Question: I have a 'data.frame' with 5 columns and I'd like to generate a matrix of density plots, such that each density plot is an overlay of two density plots. (This is akin to plotmatrix, except that in my case, the number of non-NA value in each column differ from column to column and I want overlaid distributions rather than scatter plots).
My first attempt, which didn't work, is given below:
'''
library(ggplot2)
library(reshape)
tmp1 <- data.frame(do.call(cbind, lapply(1:5, function(x) {
r <- rnorm(100)
r[sample(1:100, 20)] <- NA
return(r)
})))
ggplot( melt(tmp1), aes(x=value, fill=variable))+
geom_density(alpha=0.2, position="identity")+opts(legend.position = "none")+
facet_grid(variable ~ variable)
'''
My second approach got me nearly there, but instead of 5 different colors, I only want to use two colors across all the plots. And, I'm sure there is a more elegant way to construct this expanded matrix:
'''
tmp2 <- do.call(rbind, lapply(1:5, function(i) {
do.call(rbind, lapply(1:5, function(j) {
r <- rbind(data.frame(var=sprintf('X%d', i), val=tmp1[,i]),
data.frame(var=sprintf('X%d', j), val=tmp1[,j]))
r <- data.frame(xx=sprintf('X%d', i), yy=sprintf('X%d', j), r)
return(r)
}))
}))
ggplot(tmp2, aes(x=val, fill=var))+
geom_density(alpha=0.2, position="identity")+opts(legend.position = "none")+
facet_grid(xx ~ yy)
'''
My solution was to manually loop through the pairs of columns and generate the overlaid density plots by hand, saving them to a list. I then arranged them in a grid using 'grid.arrange' giving the image below.
But is it possible to achieve this using 'facet_grid' instead?

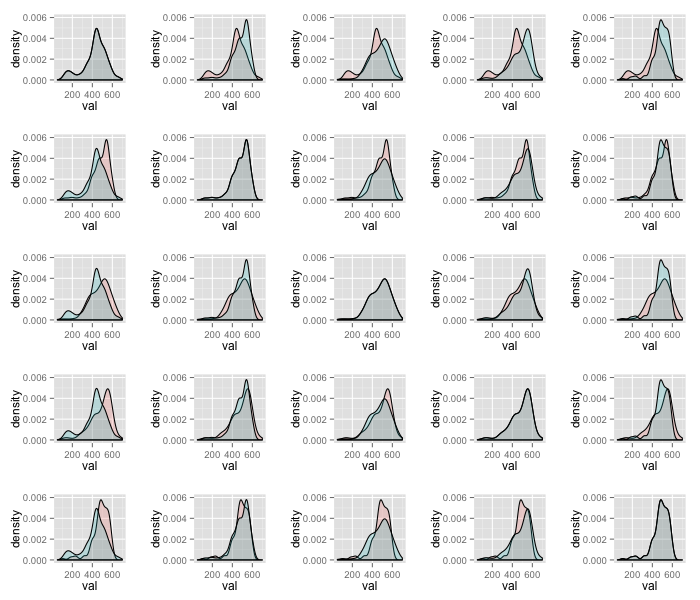
Answer: The easiest way is to reshape your data with all permutations (5 * 5 = 25 of them).
'''
require(gregmisc)
perm <- permutations(5, 2, paste0("X", 1:5), repeats.allowed=TRUE)
# instead of gregmisc + permutations, you can use expand.grid from base as:
# perm <- expand.grid(paste0("X", 1:5), paste0("X", 1:5))
o <- apply(perm, 1, function(idx) {
t <- tmp1[idx]
names(t) <- c("A", "B")
t$id1 <- idx[1]
t$id2 <- idx[2]
t
})
require(ggplot2)
require(reshape2)
o <- do.call(rbind, o)
o.m <- melt(o, c("id1", "id2"))
o.m$id1 <- factor(o.m$id1)
o.m$id2 <- factor(o.m$id2)
p <- ggplot(o.m, aes(x = value))
p <- p + geom_density(alpha = 0.2, position = "identity", aes(fill = variable))
p <- p + theme(legend.position = "none")
p <- p + facet_grid(id1 ~ id2)
p
'''